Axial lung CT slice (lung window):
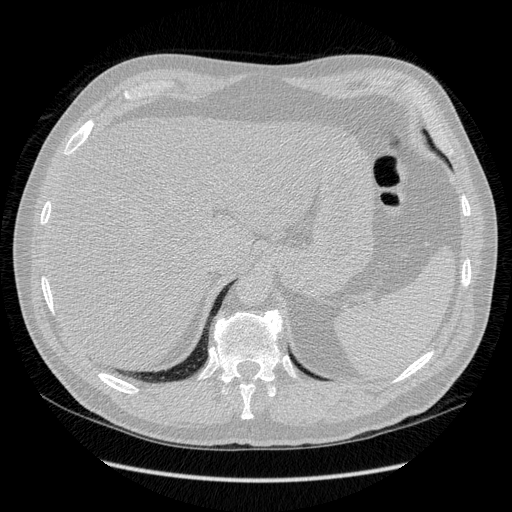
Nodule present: no